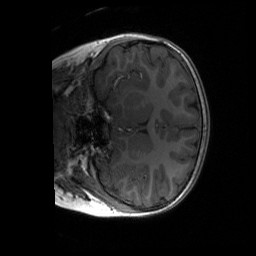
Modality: T1w
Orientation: coronal
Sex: female
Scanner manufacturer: siemens
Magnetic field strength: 3 T
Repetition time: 1.9 s
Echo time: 0.00243 s